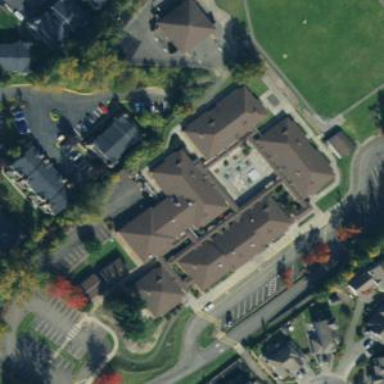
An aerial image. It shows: School.